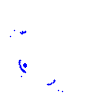
Particle: kaon